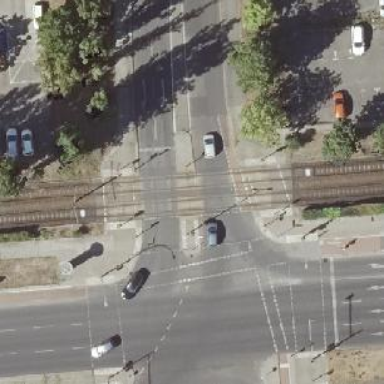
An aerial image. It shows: Tram level crossing on the railway.